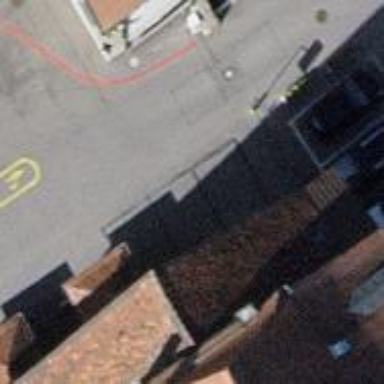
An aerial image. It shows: Bollard barrier.